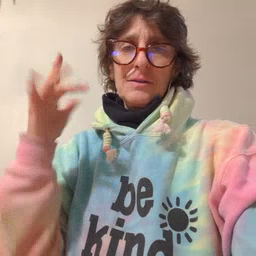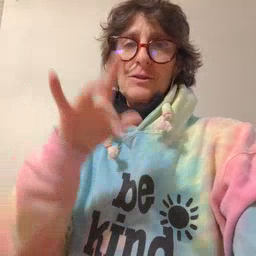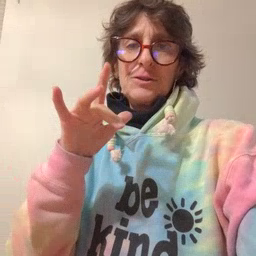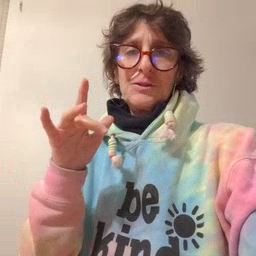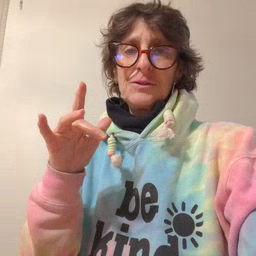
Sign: touch